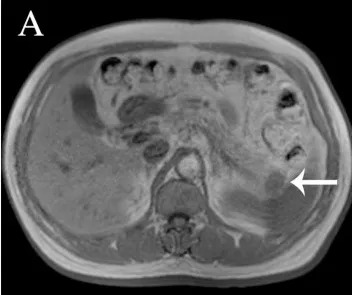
There was no significant difference between the in-phase.
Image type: radiology (mri)